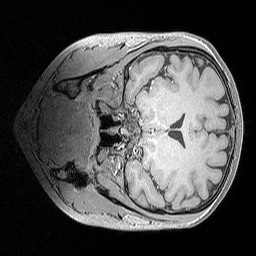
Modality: MP2RAGE
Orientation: coronal
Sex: female
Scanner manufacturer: siemens
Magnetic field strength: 3 T
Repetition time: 5 s
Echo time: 0.00292 s